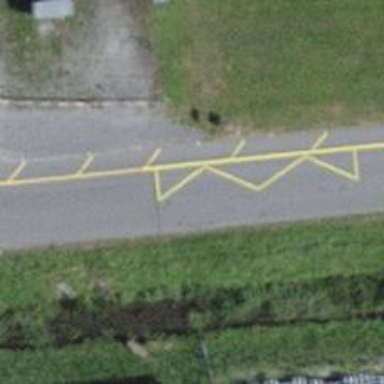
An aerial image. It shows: Unclassified asphalt road with asphalt surface on the left sidewalk.